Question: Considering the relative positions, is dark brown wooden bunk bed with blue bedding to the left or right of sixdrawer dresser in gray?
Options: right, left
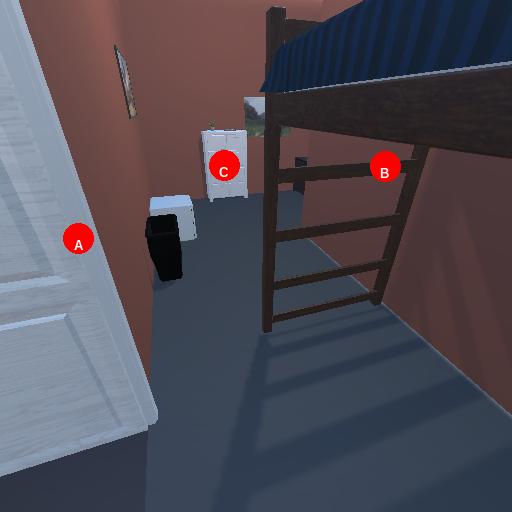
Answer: right